Question: This err msg is the next one I get after resolving "NotSupportedException" as noted <URL>
I don't even reach the break point in the server code (set on the first line of the method that should be getting called).
This is the relevant server code:
'''
[Route("api/PlatypusItems/PostArgsAndXMLFileAsStr")]
public async void PostArgsAndXMLFileAsStr([FromBody] string stringifiedXML, string serialNum, string siteNum)
{
string beginningInvoiceNum = string.Empty; // <= Breakpoint on this line
string endingInvoiceNum = string.Empty;
XDocument doc = XDocument.Load(await Request.Content.ReadAsStreamAsync());
. . .
'''
And the client (handheld, Compact Framework) code:
'''
private void menuItem4_Click(object sender, EventArgs e)
{
GetAndSendXMLFiles("LocateNLaunch"); // There is a "LocateNLaunch.xml" file
}
private void GetAndSendXMLFiles(string fileType)
{
string serNum = User.getSerialNo();
string siteNum = User.getSiteNo();
if (serNum.Length == 0)
{
serNum = "<PHONE>";
}
if (siteNum.Length == 0)
{
siteNum = "03";
}
string uri = string.Format("http://localhost:28642/api/PlatypusItems/PostArgsAndXMLFileAsStr?serialNum={0}&siteNum={1}", serNum, siteNum);
List<String> XMLFiles = HHSUtils.GetXMLFiles(fileType, @"");
MessageBox.Show(XMLFiles.Count.ToString());
foreach (string fullXMLFilePath in XMLFiles)
{
MessageBox.Show(fullXMLFilePath);
RESTfulMethods.SendXMLFile(fullXMLFilePath, uri, 500);
}
}
public static string SendXMLFile(string xmlFilepath, string uri, int timeout) // timeout should be 500
{
MessageBox.Show(string.Format("In SendXMLFile() - xmlFilepath == {0}", xmlFilepath));
MessageBox.Show(string.Format("In SendXMLFile() - uri == {0}", uri));
HttpWebRequest request = (HttpWebRequest)WebRequest.Create(uri);
request.KeepAlive = false;
request.ProtocolVersion = HttpVersion.Version10;
request.Method = "POST";
StringBuilder sb = new StringBuilder();
using (StreamReader sr = new StreamReader(xmlFilepath))
{
String line;
while ((line = sr.ReadLine()) != null)
{
sb.AppendLine(line);
}
byte[] postBytes = Encoding.UTF8.GetBytes(sb.ToString());
if (timeout < 0)
{
request.ReadWriteTimeout = timeout;
request.Timeout = timeout;
}
request.ContentLength = postBytes.Length;
request.KeepAlive = false;
request.ContentType = "application/xml";
try
{
Stream requestStream = request.GetRequestStream();
requestStream.Write(postBytes, 0, postBytes.Length);
requestStream.Close();
using (var response = (HttpWebResponse)request.GetResponse())
{
return response.ToString();
}
}
catch (Exception ex)
{
MessageBox.Show("SendXMLFile exception " + ex.Message);
request.Abort();
return string.Empty;
}
}
}
'''
Running this code, I see from the client the following "debug strings":
'''
0) "1" (from MessageBox.Show(XMLFiles.Count.ToString());)
1) "\Program Files\LocateNLaunch\LocateNLaunch.xml" (from MessageBox.Show(fullXMLFilePath);)
2) "In SendXMLFile() - xmlFilePath == \Program Files\LocateNLaunch\LocateNLaunch.xml" (from MessageBox.Show(string.Format("In SendXMLFile() - xmlFilepath == {0}", xmlFilepath));)
3) "In SendXMLFile() - uri == http://localhost:28642/api/PlatypusItems/PostArgsAndXMLFileAsStr?serialNum=<PHONE>&siteNum=03" (from MessageBox.Show(string.Format("In SendXMLFile() - uri == {0}", uri));)
- and then this one from somewhere:
4) "SendXMLFile exception Unable to connect to the remote server"...
So what could be causing this inability to connect?
'''
## UPDATE
The same thing ("Unable to Connect to the Remote Server") happens with this code (different operation, but also from the WindowsCE/Compact Framework/handheld app that tries to connect to the Web API server app):
'''
private void menuItem3_Click(object sender, EventArgs e)
{
string serNum = User.getSerialNo();
if (serNum.Length == 0)
{
serNum = "<PHONE>";
}
string clientVer =
HHSUtils.GetFileVersion(@"\Application\sscssd_setup.dll");
if (clientVer.Contains("Win32Exception"))
{
clientVer = "0.0.0.0";
}
MessageBox.Show(string.Format("After call to GetFileVersion(), serial num == {0};
clientVer == {1}", serNum, clientVer));
string uri =
string.Format("http://localhost:28642/api/FileTransfer/GetHHSetupUpdate?
serialNum={0}&clientVersion={1}", serNum, clientVer);
RESTfulMethods.DownloadNewerVersionOfHHSetup(uri);
}
public static void DownloadNewerVersionOfHHSetup(string uri)
{
string dateElements = DateTime.Now.ToString("yyyyMMddHHmmssfff",
CultureInfo.InvariantCulture);
var outputFileName = string.Format("HHSetup_{0}.exe", dateElements);
try
{
var webRequest = (HttpWebRequest)WebRequest.Create(uri);
var webResponse = (HttpWebResponse)webRequest.GetResponse();
string statusCode = webResponse.StatusCode.ToString();
if (statusCode == "NoContent")
{
MessageBox.Show("You already have the newest available version.");
}
else
{
var responseStream = webResponse.GetResponseStream();
using (Stream file = File.Create(outputFileName))
{
CopyStream(responseStream, file);
MessageBox.Show(string.Format("New version downloaded to {0}",
outputFileName));
}
}
}
catch (WebException webex)
{
MessageBox.Show("DownloadNewerVersionOfHHSetup: " + webex.Message);
}
}
'''
// I see the "After call to GetFileVersion()" message in menuItem3_Click() handler, but then "DownloadNewerVersionOfHHSetup: Unable to Connect to the Remote Server" in DownloadNewerVersionOfHHSetup()
And yes, the server app running.
## UPDATE 2
Here is the code that I tested prior to "dumbing it down" (retrofitting it, making it as similar as possible to this working test code, yet that may not be saying much) for Compact Framework:
Client code:
'''
DownloadTheFile(textBoxFinalURI.Text); // with textBoxFinalURI.Text being
"http://localhost:28642/api/FileTransfer/GetUpdatedHHSetup?
serialNum=<PHONE>&clientVersion=1.3.3.3" and the file on the server being
version 1.4.0.15
private void DownloadTheFile(string uri)
{
var outputFileName = "Whatever.exe";
try
{
var webRequest = (HttpWebRequest)WebRequest.Create(uri);
var webResponse = (HttpWebResponse)webRequest.GetResponse();
string statusCode = webResponse.StatusCode.ToString();
if (statusCode == "NoContent")
{
MessageBox.Show("You already have the newest available version.");
}
else
{
var responseStream = webResponse.GetResponseStream();
using (Stream file = File.Create(outputFileName))
{
CopyStream(responseStream, file);
MessageBox.Show(string.Format("New version downloaded to {0}",
outputFileName));
}
}
}
catch (WebException webex)
{
MessageBox.Show(webex.Message);
}
}
'''
Server code:
'''
public HttpResponseMessage GetHHSetupUpdate(string serialNum, string clientVersion)
{
HttpResponseMessage result;
string filePath = GetAvailableUpdateForCustomer(serialNum);
FileVersionInfo currentVersion = FileVersionInfo.GetVersionInfo(filePath);
if (!ServerFileIsNewer(clientVersion, currentVersion))
{
result = new HttpResponseMessage(HttpStatusCode.NoContent);
}
else
{
result = new HttpResponseMessage(HttpStatusCode.OK);
var stream = new FileStream(filePath, FileMode.Open);
result.Content = new StreamContent(stream);
result.Content.Headers.ContentType =
new MediaTypeHeaderValue("application/octet-stream");
}
return result;
}
private string GetAvailableUpdateForCustomer(string serialNum)
{
if (serialNum == "<PHONE>")
{
return HostingEnvironment.MapPath(@"~\App_Data\HHSetup.exe");
}
else
{
return HostingEnvironment.MapPath(@"~\App_Data\HDP.exe");
}
}
// clientFileVersion is expected to be something like "1.4.0.15"
private bool ServerFileIsNewer(string clientFileVersion, FileVersionInfo serverFile)
{
Version client = new Version(clientFileVersion);
Version server = new Version(string.Format("{0}.{1}.{2}.{3}",
serverFile.FileMajorPart, serverFile.FileMinorPart,
serverFile.FileBuildPart, serverFile.FilePrivatePart));
return server > client;
}
'''
... This code works fine (server code is the same; the client code has been "retrofied")
I can't use the code as-is because of the limitations of Compact Framework / Windows CE. As the title of this post makes clear, I'm not even able to connect to the server from there yet. Is it possible? If so, what needs to change in my client code (not the client code in Update 2, which works in newer versions of .NET, but the client code shown prior to there)?
It's a similar story with the other method that is also returning "Unable to connect to the remote server" - it works fine in "modern" code running in a test app, but once it's retrofitted (better word than refactored when "dumbing down" to Compact Frameworkerize the code).
## UPDATE 3
I tried to get more info from the err msg with the code below (old line commented out), but this "rewards" me instead with a NullReferenceException:
'''
catch (WebException webex)
{
//MessageBox.Show("DownloadNewerVersionOfHHSetup: " + webex.Message);
string msg = webex.Message;
string innerEx = webex.InnerException.ToString();
string resp = webex.Response.ToString();
string stackTrace = webex.StackTrace;
string status = webex.Status.ToString();
MessageBox.Show(
string.Format("Message: {0}; Inner Exception: {1}; Response: {2}; Stack Trace: {3}; Status: {4}", msg, innerEx, resp, stackTrace, status));
}
'''
## UPDATE 4
As I continued to get NREs, I commented out each subsequent line, one-by-one, until I now have this that runs:
'''
//string innerEx = webex.InnerException.ToString();
//string resp = webex.Response.ToString();
//string stackTrace = webex.StackTrace;
string status = webex.Status.ToString();
MessageBox.Show(
//string.Format("Message: {0}; Inner Exception: {1}; Response: {2}; Stack Trace: {3}; Status: {4}", msg, innerEx, resp, stackTrace, status));
//string.Format("Message: {0}; Response: {1}; Stack Trace: {2}; Status: {3}", msg, resp, stackTrace, status));
//string.Format("Message: {0}; Stack Trace: {1}; Status: {2}", msg, stackTrace, status));
string.Format("Message: {0}; Status: {1}", msg, status));
'''
...but all I get from it is Status of "ConnectFailure" (I already knew that).
## UPDATE 5
This runs without an NRE:
'''
string msg = webex.Message;
string innerEx = webex.InnerException.ToString();
string status = webex.Status.ToString();
MessageBox.Show(string.Format("Message: {0}; Status: {1}; inner Ex: {2}", msg, status, innerEx));
'''
And this is what I see:

So why would the server actively refuse the connection?
BTW, ASAP I'm going to bountify this question, or will bountify the answerer after the fact*, with a bounty that would make even Long John Silver and Perro-Negro's eyes glimmer and gleam (cared they for geekCoin, that is).
-
PSYCHE! I changed my mind/there's been a mutiny on the bounty => the bountification will happen <URL> instead.
## UPDATE 6
This also (using the "raw" IP Address of the server machine) gives me an NRE:
'''
string uri = string.Format("http://192.168.125.50:28642/api/FileTransfer/GetHHSetupUpdate?serialNum={0}&clientVersion={1}", serNum, clientVer);
'''
...as does using the "friendly name" ("Platypus") of the machine in place of the IP Address.
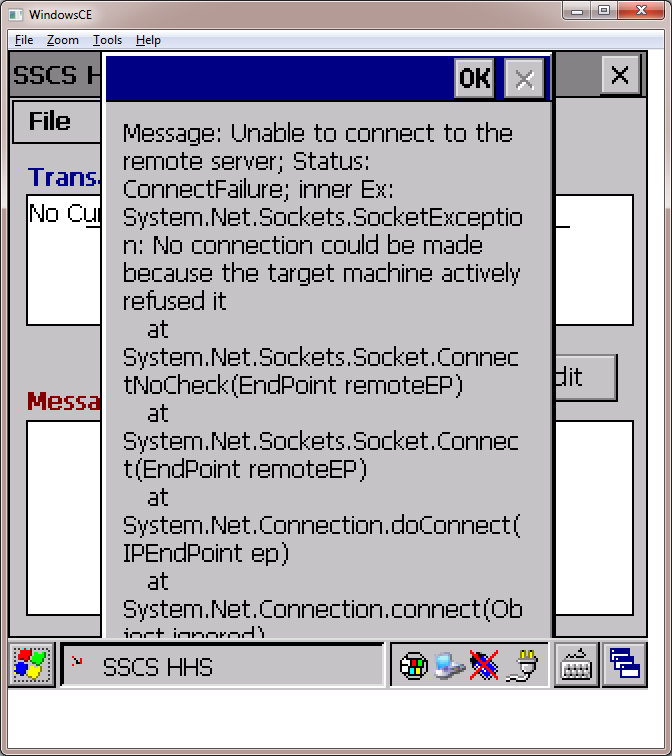
Answer: The large problem I see here is the fact that you have 'localhost' as your address. That's absolutely wrong. 'localhost' means, effectively, "on the same machine as I am running" so unless you've somehow managed to get a async .NET 4.0 web service to run on your Windows CE device and your server code is running there, then this is most certainly not what you want.
If you're running on an emulator, it's still wrong. The emulator is, for all intents and purposes, a separate machine.
You must use the address of the server/PC where that web service is running. It must be a routable address, meaning if you're connected over USB then it's probably 'ppp_peer' and not an IP address (well it resolves to a private address, but the name is easier to remember).